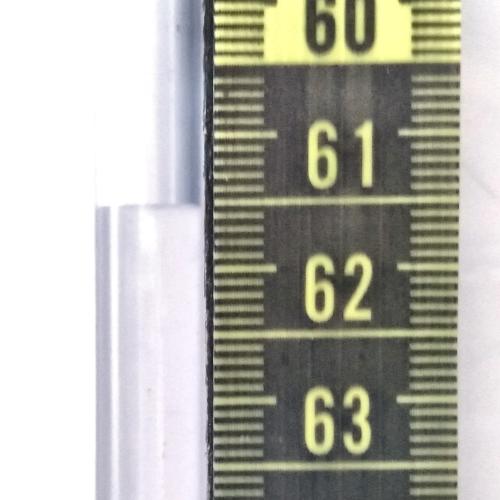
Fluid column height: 61.5 cm